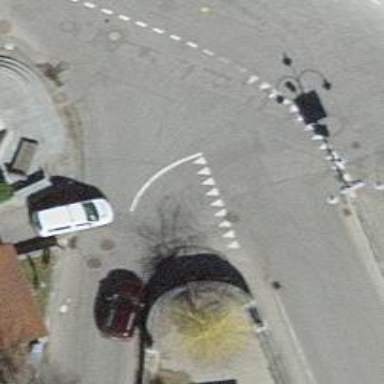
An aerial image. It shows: Road with "give way" sign.